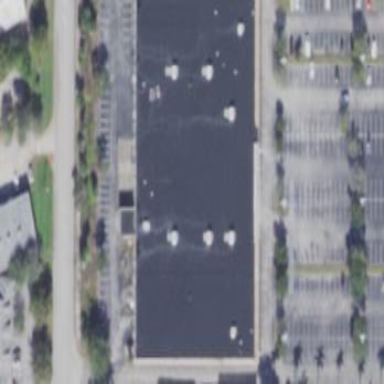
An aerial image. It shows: Retail building.